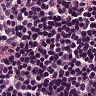
Metastatic tissue present: no